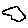
Label: hexagon